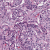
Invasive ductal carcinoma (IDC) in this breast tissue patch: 1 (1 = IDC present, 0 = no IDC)